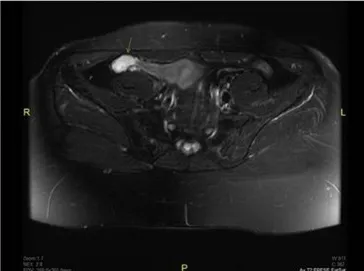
Pelvic MRI fat-suppressed T2 sequence of the right hypogastrium with a residual testicular structure 1.2 x 2.4 x 3.3 cm (showed with an arrow).
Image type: radiology (mri)